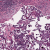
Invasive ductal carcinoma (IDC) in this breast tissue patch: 0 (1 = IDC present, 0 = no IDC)